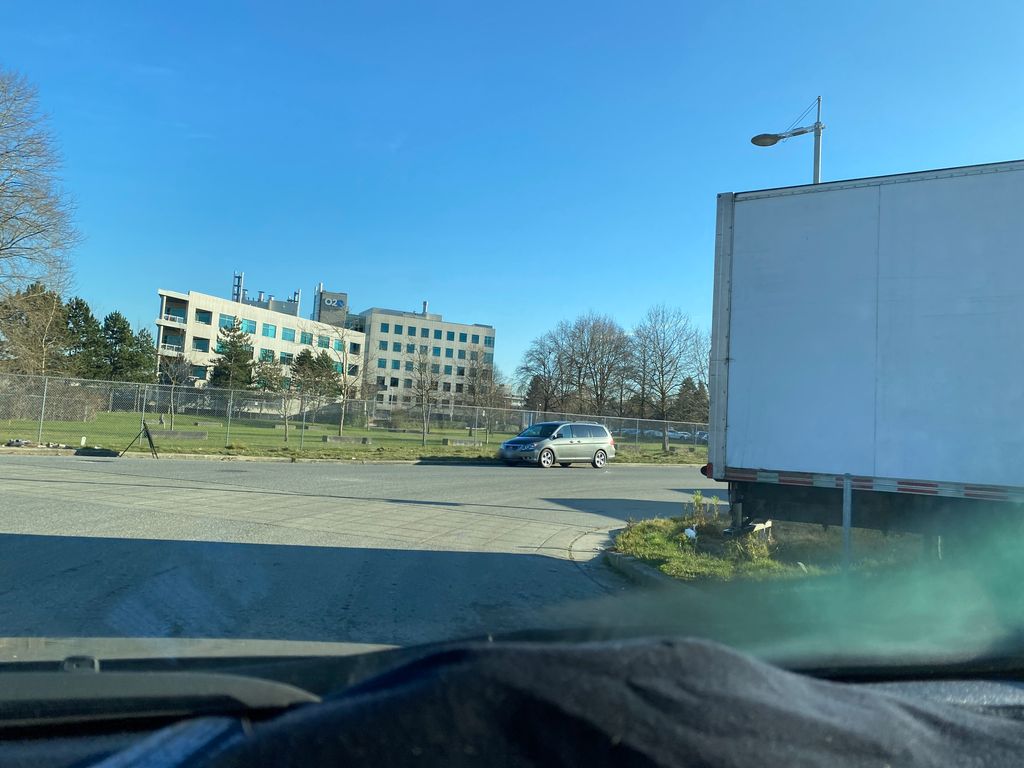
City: vancouver